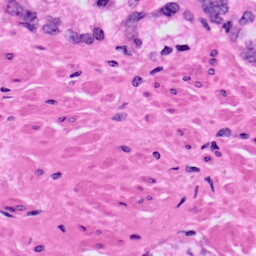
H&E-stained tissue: Prostate